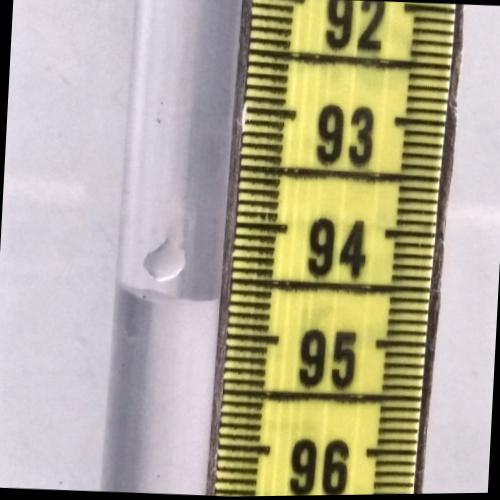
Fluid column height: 94.7 cm